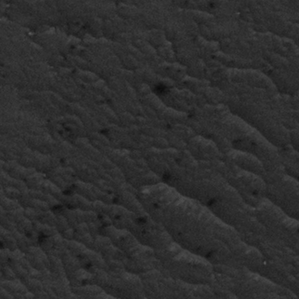
Label: frost